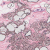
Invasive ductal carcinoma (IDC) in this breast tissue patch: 0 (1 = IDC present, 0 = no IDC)